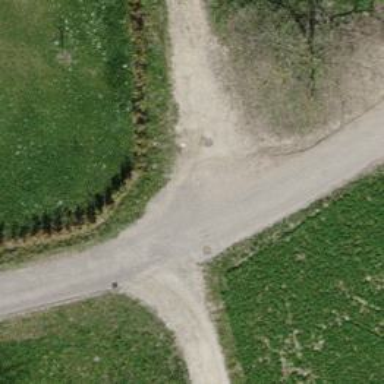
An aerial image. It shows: Swing gate barrier.